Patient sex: F
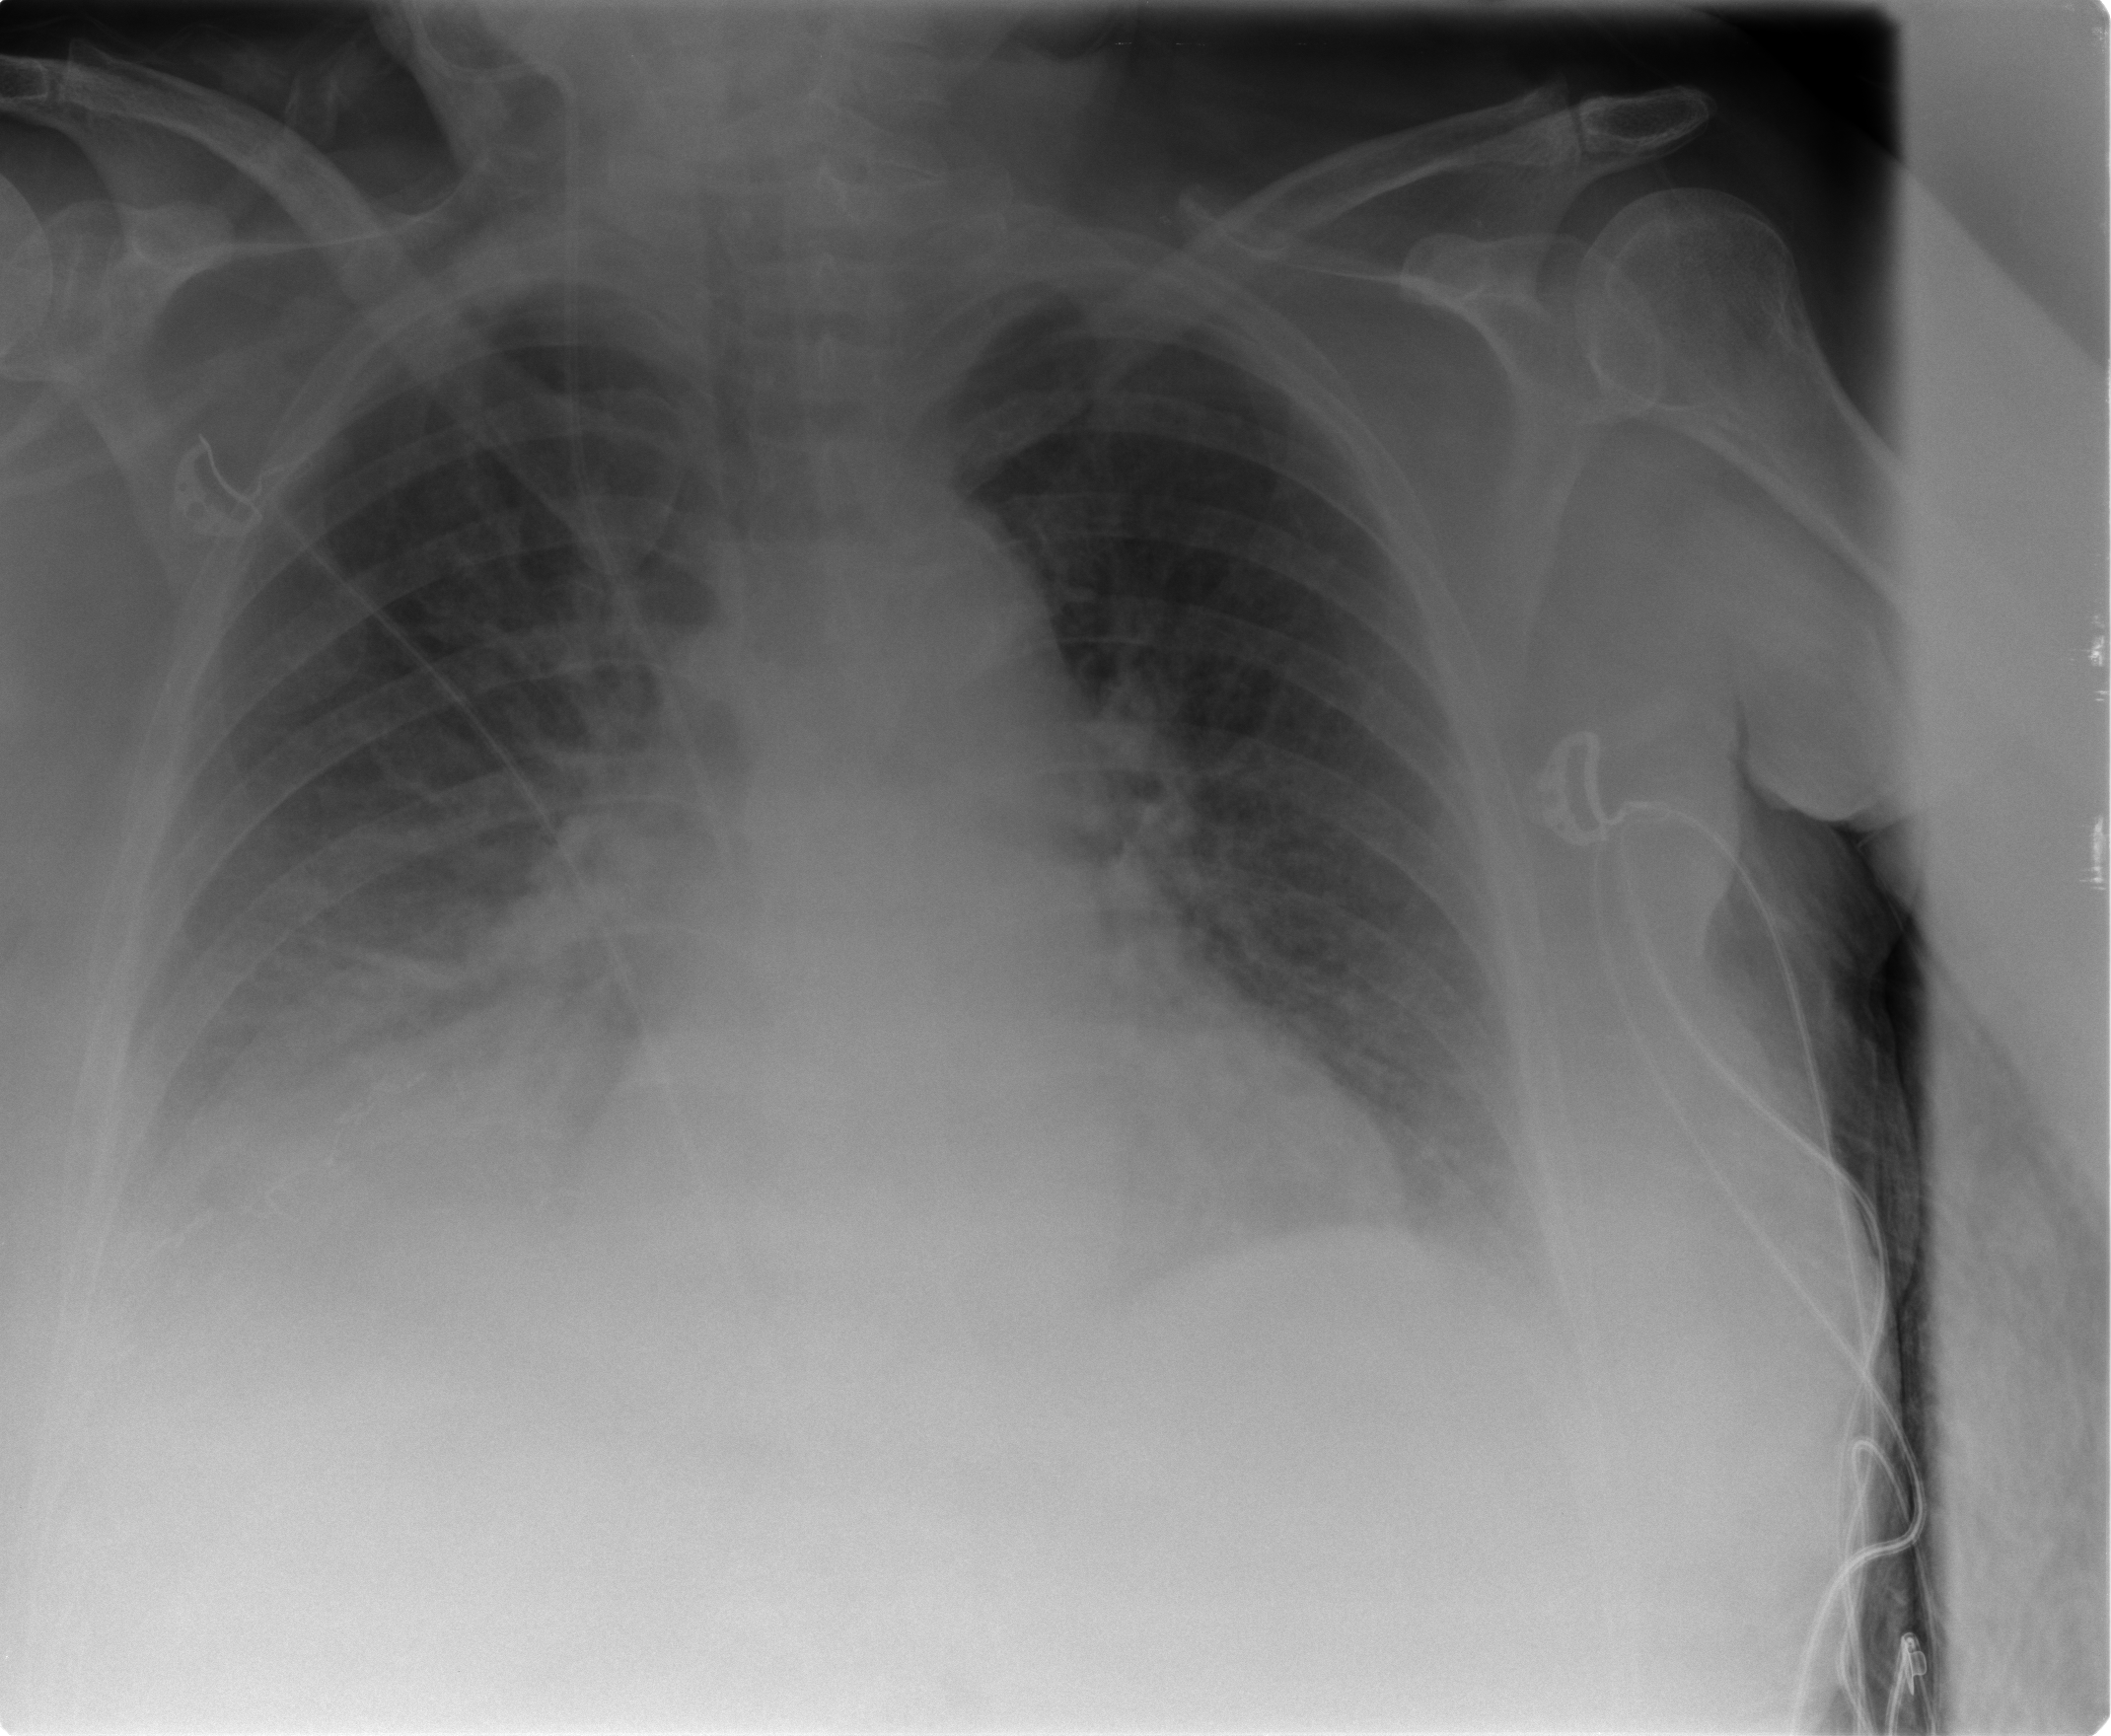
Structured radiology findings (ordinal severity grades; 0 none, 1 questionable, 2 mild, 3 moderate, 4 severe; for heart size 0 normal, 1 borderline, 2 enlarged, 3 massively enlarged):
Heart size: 2
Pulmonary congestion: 2
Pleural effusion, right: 2
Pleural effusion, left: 2
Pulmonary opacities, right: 2
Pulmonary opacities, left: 0
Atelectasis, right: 2
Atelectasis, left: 2